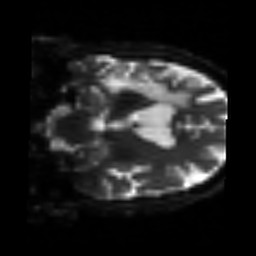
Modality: sbref
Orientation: coronal
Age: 56
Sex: male
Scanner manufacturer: siemens
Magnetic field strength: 3 T
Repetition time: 3.2 s
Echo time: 0.081 s